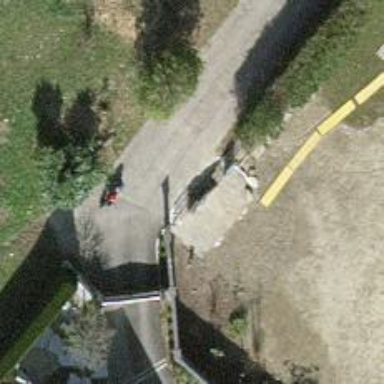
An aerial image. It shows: Driveway.